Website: slack
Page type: newsletter-management
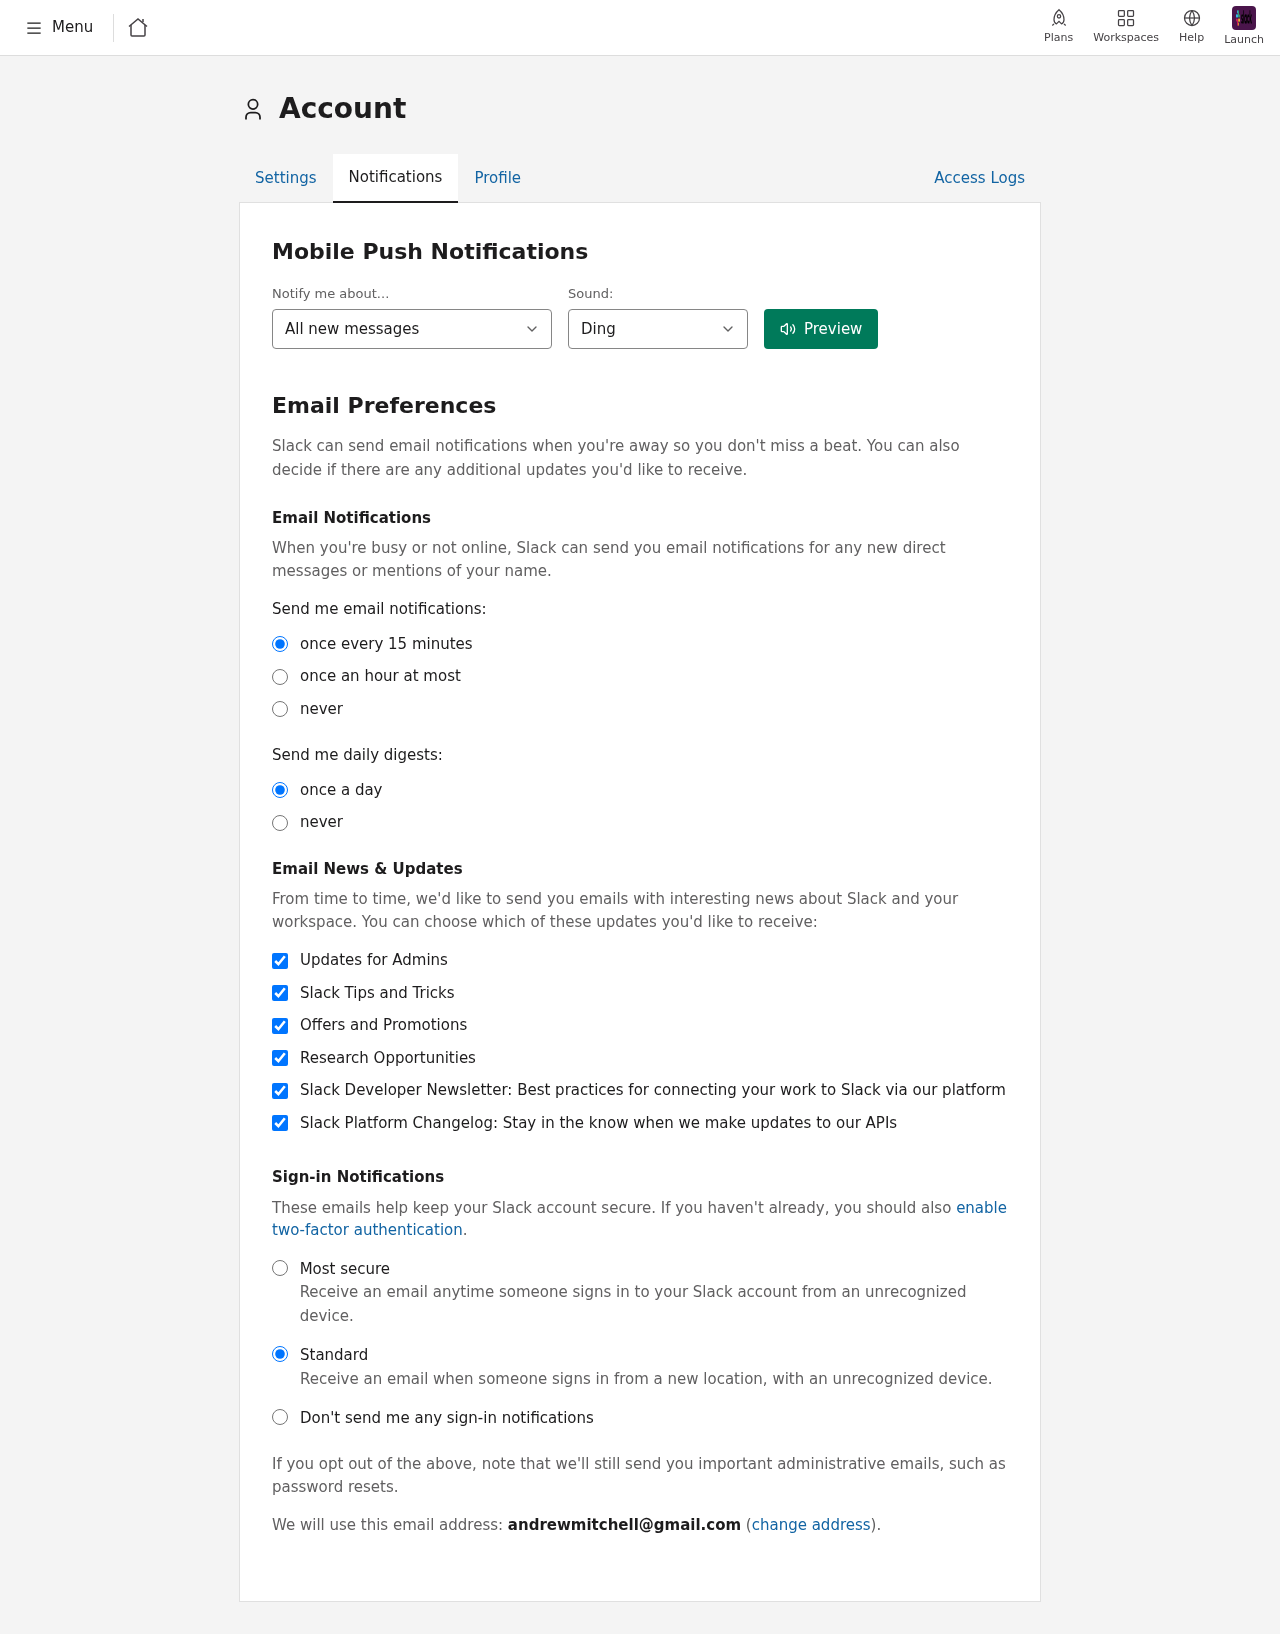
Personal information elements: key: PII_EMAIL
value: andrewmitchell@gmail.com